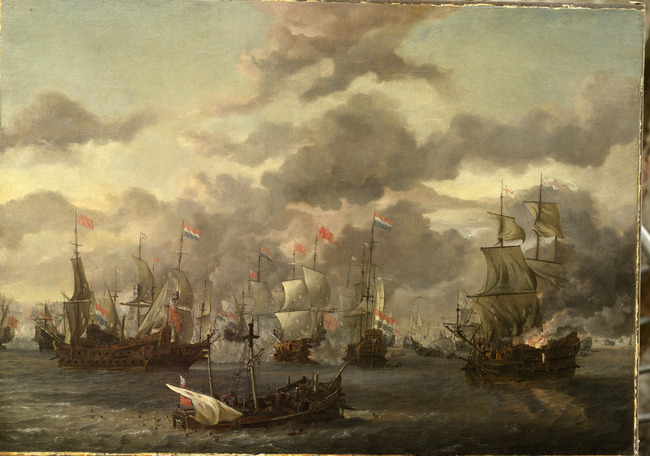
Title: Zeeslag tussen Hollandse en Engelse schepen
Artist: attributed to Reinier Zeeman Bron: L.M. Schoemaker (2013-09-25)
Earliest date: 1652
Latest date: 1664
Genre: painting
Keywords: marine (genre), naval battle, full-rigged ship, sailing ship, flag, cannon shot, fire (physical concept), shipwreck, sloop (boat), row boat